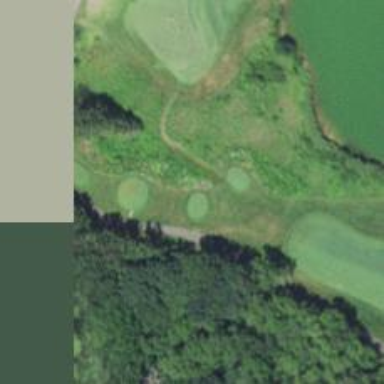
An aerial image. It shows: Golf tee on grassy land.